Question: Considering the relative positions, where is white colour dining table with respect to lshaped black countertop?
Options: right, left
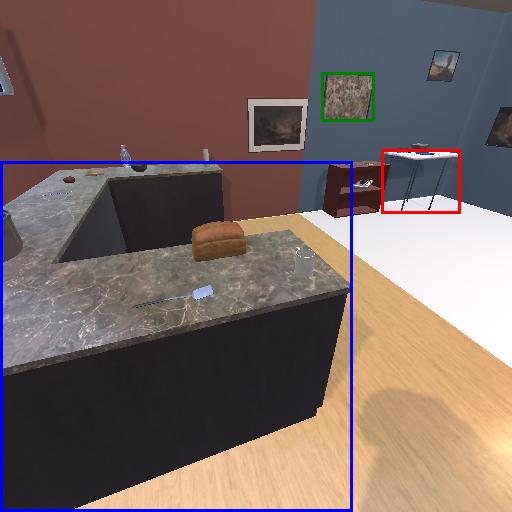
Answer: right